Question: I have an application in which my requirement is to show Home screen and then if any button is clicked open another activity in Popup(Which means remaining part of first activity will be visible but not click-able) and if any button is clicked in the second activity launch the third activity same as second.
Also I am not looking for setting in manifest:
In the image you can see a pop up and a parent screen behind that popup.Please help me to solve this. I have to open an activity on top of another activity with some part of previous visible.
Thanks in advance.
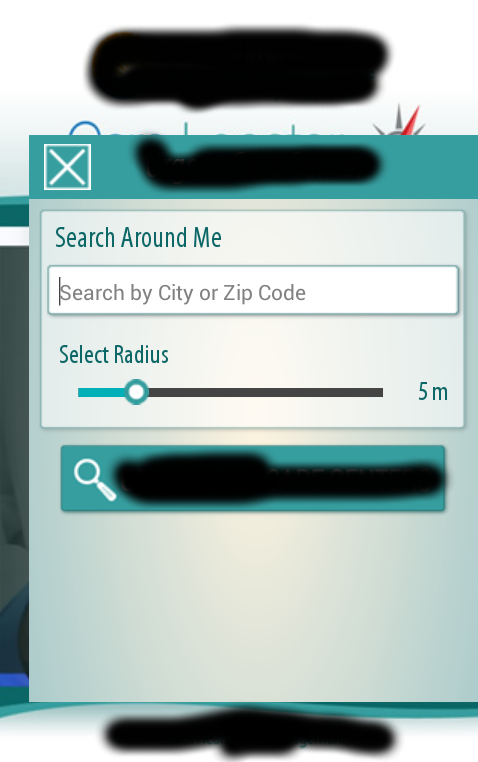
Answer: We can set the style of an activity to open it as pop up using:- in Manifest for activity you want to open as Popup and providing margins to layout.